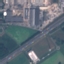
Land use / land cover class: Highway